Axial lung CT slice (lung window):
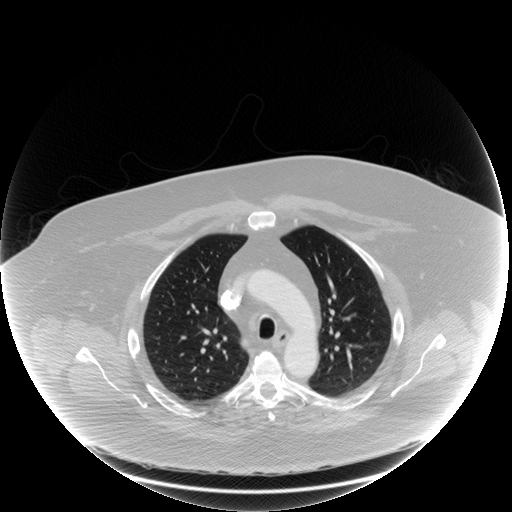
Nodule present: no